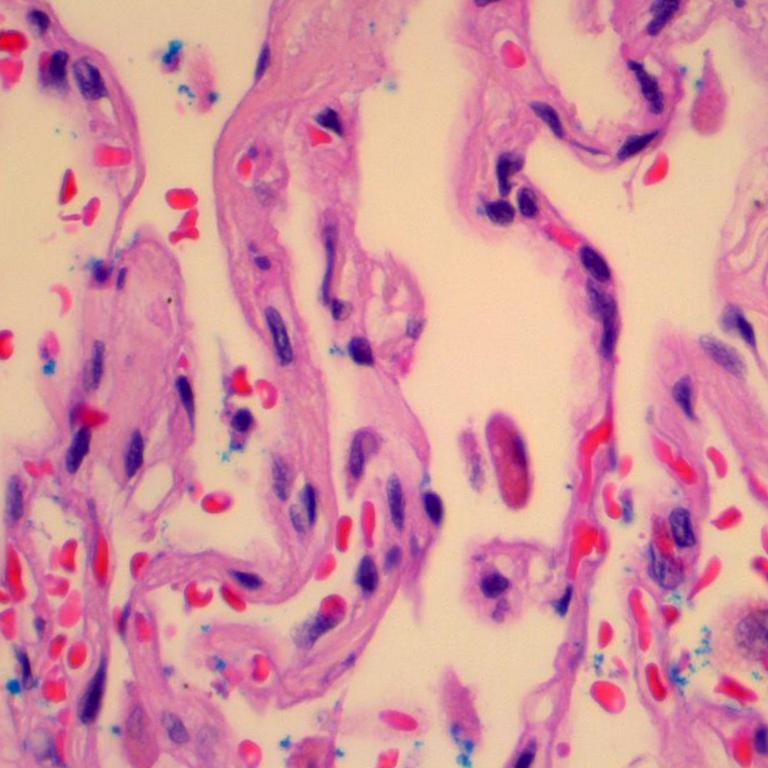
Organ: lung
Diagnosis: benign